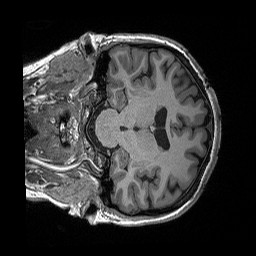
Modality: T1w
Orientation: coronal
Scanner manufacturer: siemens
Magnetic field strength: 3 T
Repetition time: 2.3 s
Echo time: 0.00294 s